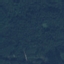
Land use / land cover: Forest